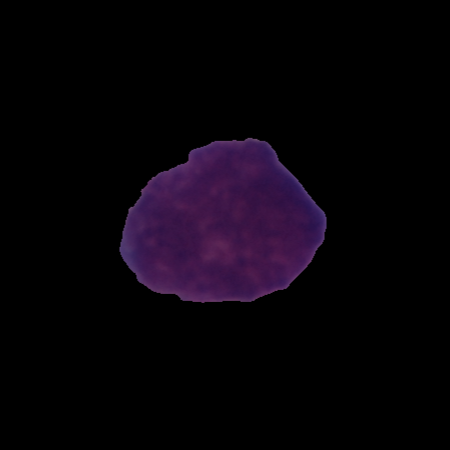
Label: cancer